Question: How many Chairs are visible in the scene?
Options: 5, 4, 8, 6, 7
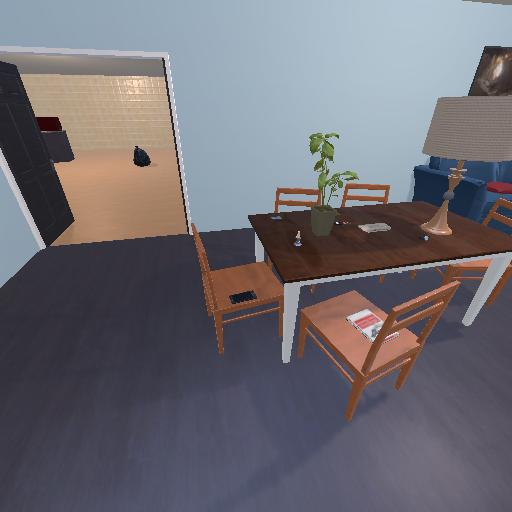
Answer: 5